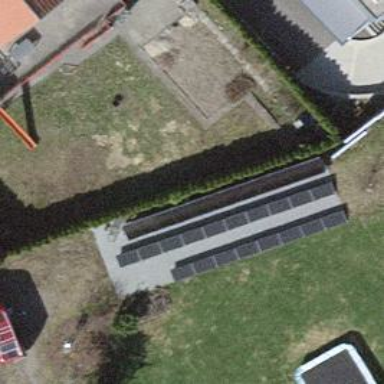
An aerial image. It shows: Outdoor solar power generator using photovoltaic panels.